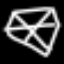
Label: diamond